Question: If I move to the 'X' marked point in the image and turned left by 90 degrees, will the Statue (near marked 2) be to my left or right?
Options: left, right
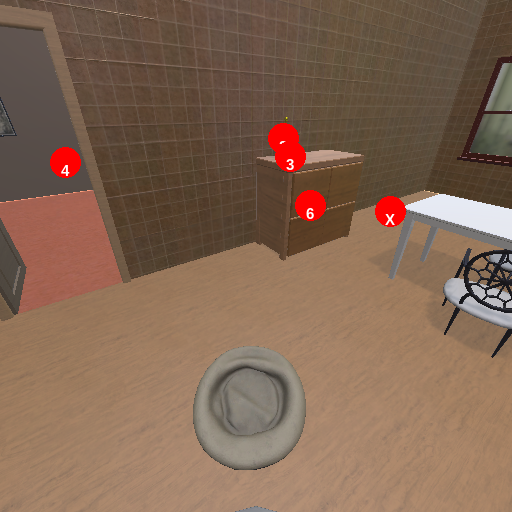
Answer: left